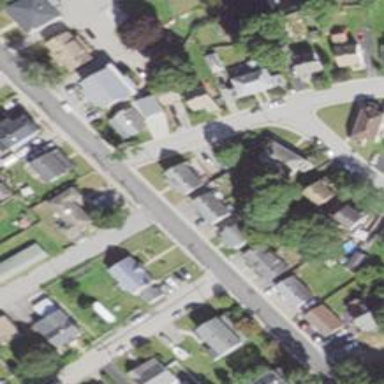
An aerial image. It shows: Residential driveway designated as service road.